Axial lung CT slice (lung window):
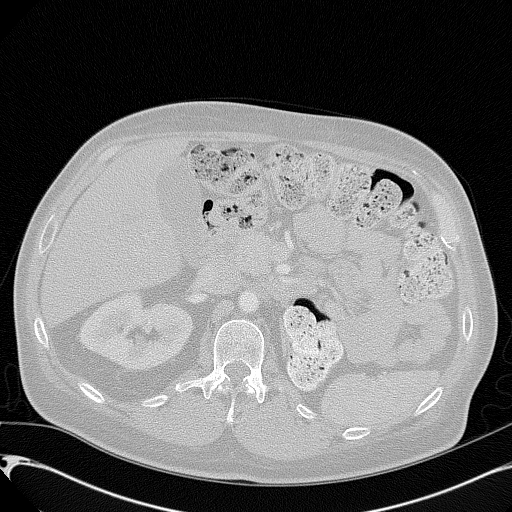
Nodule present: no